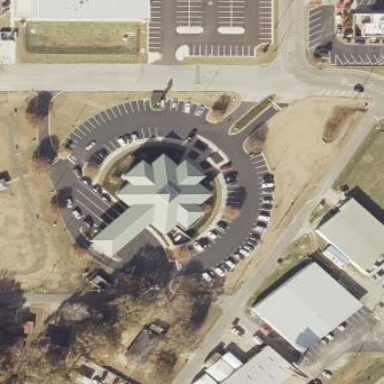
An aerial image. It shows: Bank building.